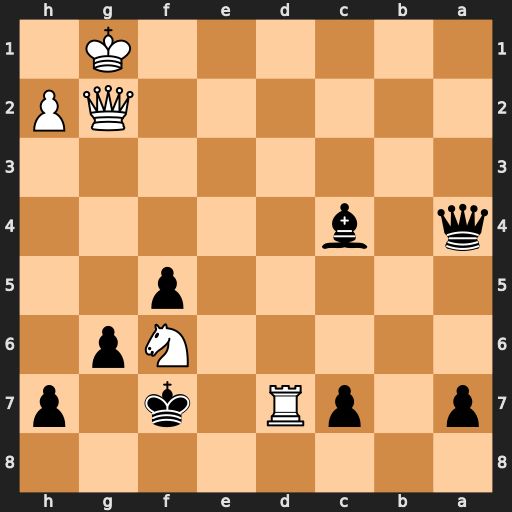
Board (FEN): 8/p1pR1k1p/5Np1/5p2/q1b5/8/6QP/6K1
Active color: b
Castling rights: -
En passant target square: -
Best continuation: Kxf6 Qb2+ Ke6